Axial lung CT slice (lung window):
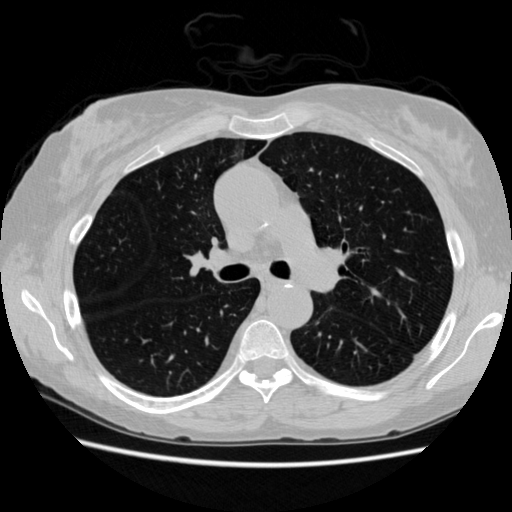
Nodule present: no